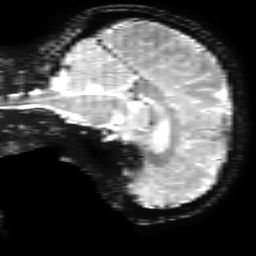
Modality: T2starw
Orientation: sagittal
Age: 51
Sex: female
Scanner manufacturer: ge
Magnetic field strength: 3 T
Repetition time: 0.65 s
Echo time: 0.02 s